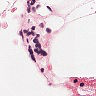
Metastatic tissue present: no